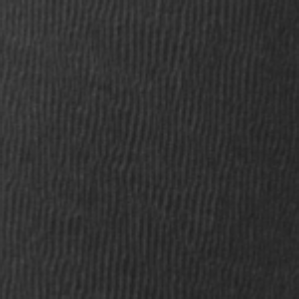
Label: frost